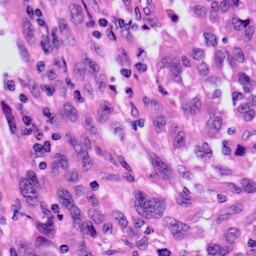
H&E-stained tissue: Skin